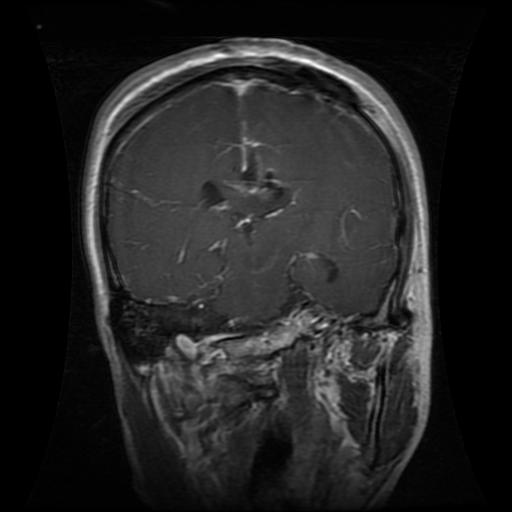
Label: glioma